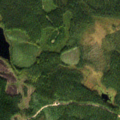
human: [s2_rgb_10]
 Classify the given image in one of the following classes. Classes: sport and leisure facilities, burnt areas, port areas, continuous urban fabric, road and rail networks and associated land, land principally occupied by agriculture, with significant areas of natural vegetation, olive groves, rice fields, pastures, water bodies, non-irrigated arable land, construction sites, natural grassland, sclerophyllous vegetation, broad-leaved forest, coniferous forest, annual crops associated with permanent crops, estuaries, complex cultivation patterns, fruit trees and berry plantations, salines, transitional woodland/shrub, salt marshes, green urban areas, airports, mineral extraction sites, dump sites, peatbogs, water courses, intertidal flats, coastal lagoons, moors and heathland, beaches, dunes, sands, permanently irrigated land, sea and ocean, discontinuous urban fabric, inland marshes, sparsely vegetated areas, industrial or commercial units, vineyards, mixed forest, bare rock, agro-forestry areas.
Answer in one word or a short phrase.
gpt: coniferous forest, transitional woodland/shrub